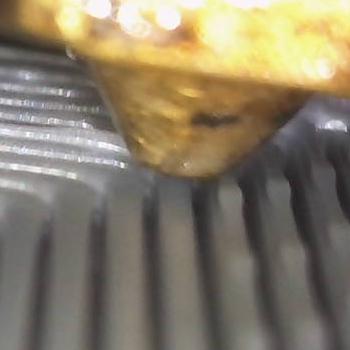
Flow rate: 33%